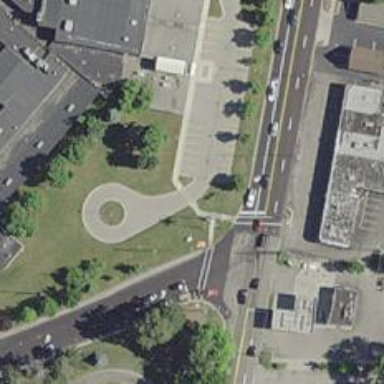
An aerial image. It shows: Footway road with separate sidewalk.